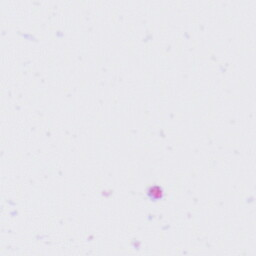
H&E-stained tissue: Liver